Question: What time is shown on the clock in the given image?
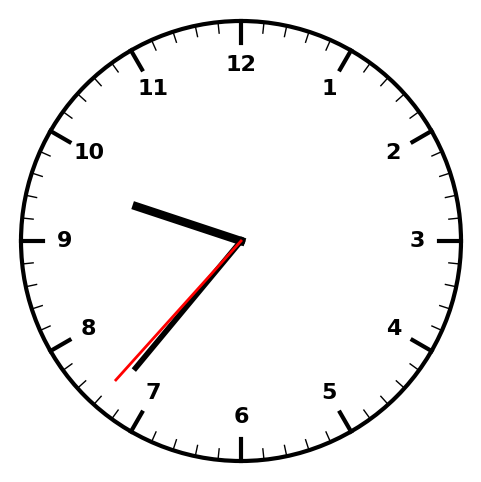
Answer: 09:36:37